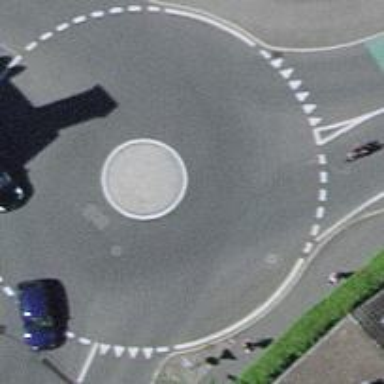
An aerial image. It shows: Mini roundabout on the road.